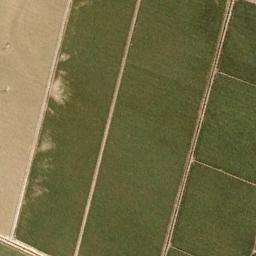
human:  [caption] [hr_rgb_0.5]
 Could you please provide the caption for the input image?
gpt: There are some light green and bare rectangular farmland .

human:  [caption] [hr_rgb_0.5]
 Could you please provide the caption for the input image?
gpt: Six neatly arranged green, Khaki mixed rectangular farmlands .

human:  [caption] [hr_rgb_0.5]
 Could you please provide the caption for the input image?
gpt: Several dirt roads are in rectangular farmlands .

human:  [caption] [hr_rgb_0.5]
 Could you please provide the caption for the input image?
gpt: Several green rectangular farmlands are arranged in neat rows .

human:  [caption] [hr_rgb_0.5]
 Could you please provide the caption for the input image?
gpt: There are some green rectangular farmlands and a yellow one .